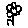
Label: flower